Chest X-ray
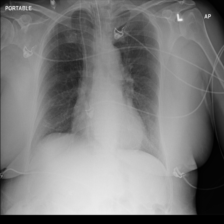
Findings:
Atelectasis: negative
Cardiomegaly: negative
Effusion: negative
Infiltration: negative
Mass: negative
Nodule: negative
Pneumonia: negative
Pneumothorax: negative
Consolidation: negative
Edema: negative
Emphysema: negative
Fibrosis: negative
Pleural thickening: negative
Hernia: negative